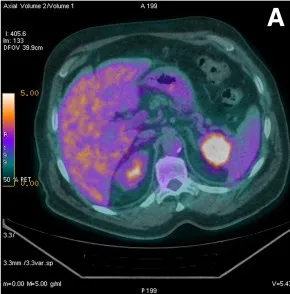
18F-FDG PET images of splenic metastasis. Axial section.
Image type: radiology (pet)